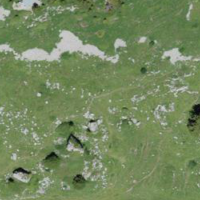
EUNIS habitat code: 23
Species observed at this site:
Erebia montana